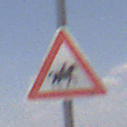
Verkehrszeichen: ReiterLinks
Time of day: Midday
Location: Outdoor (Nature)
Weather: PartlyCloudy
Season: NotSpecified
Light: Natural